Field crop: maize
Growth stage: 2
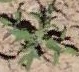
Species: atriplex